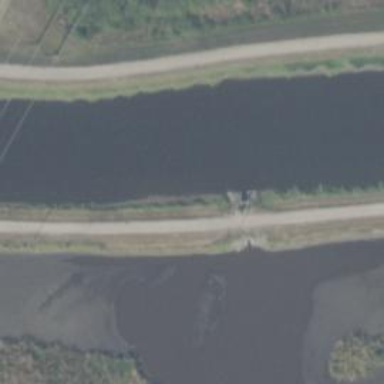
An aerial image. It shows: Weir along the waterway.